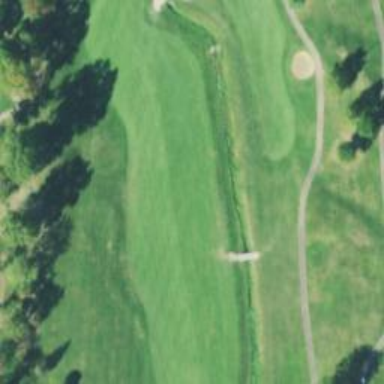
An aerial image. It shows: Golf hole.